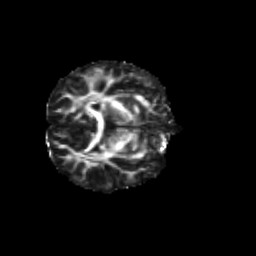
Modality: FA
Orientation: axial
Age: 9
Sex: male
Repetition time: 9.512 s
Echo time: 0.089 s